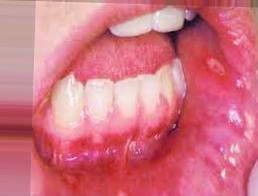
Condition: Mouth Ulcer